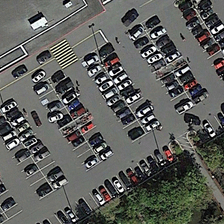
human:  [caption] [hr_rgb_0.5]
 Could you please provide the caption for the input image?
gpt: some trees were planted around the parking lot .

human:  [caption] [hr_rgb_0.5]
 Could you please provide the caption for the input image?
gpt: some trees were planted around the parking lot .

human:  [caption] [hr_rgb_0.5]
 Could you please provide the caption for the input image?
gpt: a lot of cars parked in the parking lot .

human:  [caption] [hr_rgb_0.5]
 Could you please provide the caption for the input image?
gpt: a lot of cars parked in the parking lot .

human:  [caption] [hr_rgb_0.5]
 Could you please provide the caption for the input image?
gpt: a lot of cars parked in the parking lot .